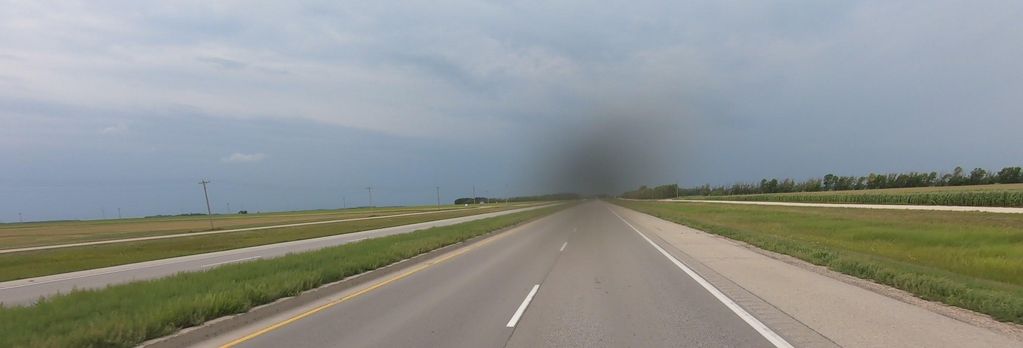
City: winnipeg